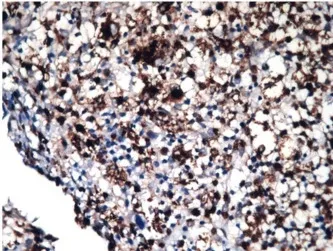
Patient 2 bone marrow biopsy. (C) Immunohistochemistry for CD68 showing membranous positivity in Langerhans cells (magnification 100X).
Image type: pathology (immunostaining)